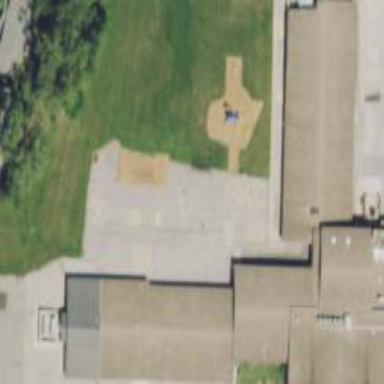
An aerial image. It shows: School building.